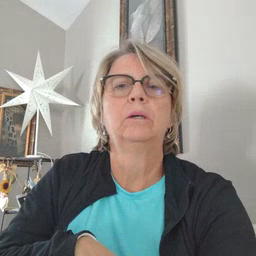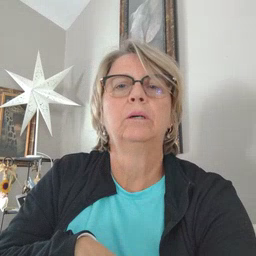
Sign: shhh